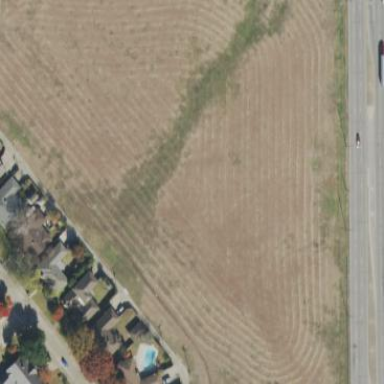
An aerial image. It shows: Grassy plot in zoning area.